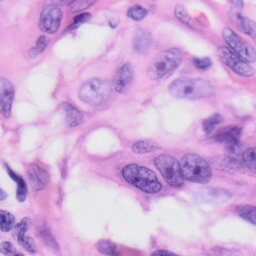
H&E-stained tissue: Skin